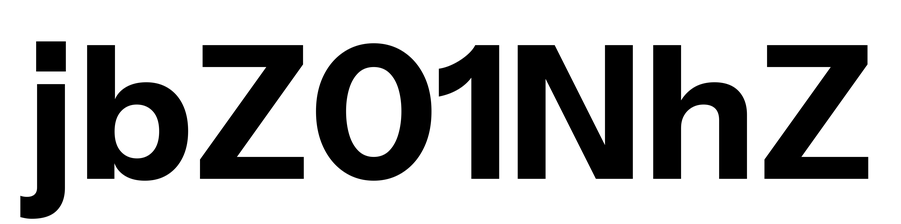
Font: InstrumentSans_Bold